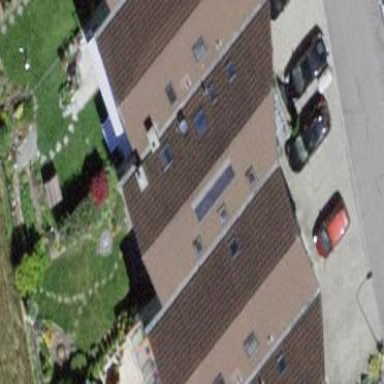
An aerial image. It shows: Simple house.